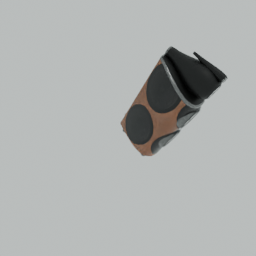
Label: electronics